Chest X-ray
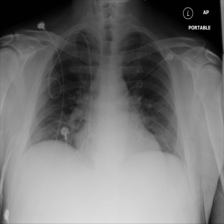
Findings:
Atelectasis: negative
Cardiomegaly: negative
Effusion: negative
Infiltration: positive
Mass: negative
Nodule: negative
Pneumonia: negative
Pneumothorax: negative
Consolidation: negative
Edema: negative
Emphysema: negative
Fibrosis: negative
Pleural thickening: negative
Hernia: negative